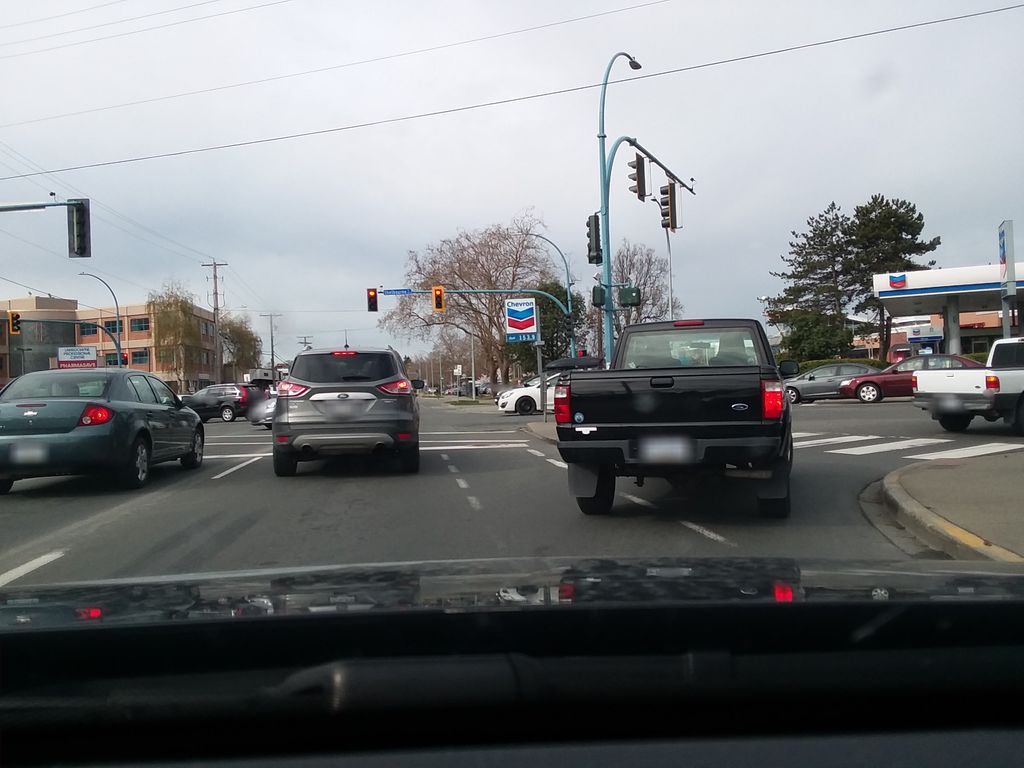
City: victoria